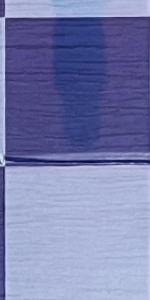
Label: Empty